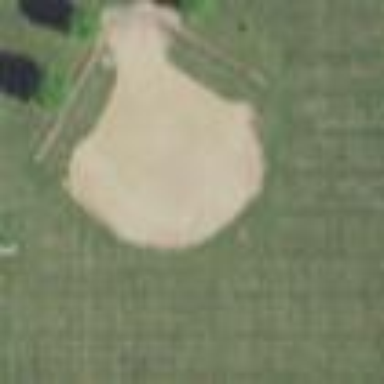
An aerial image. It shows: Baseball pitch for leisure land activities.